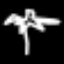
Label: palm tree